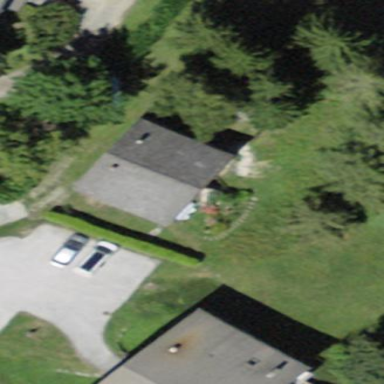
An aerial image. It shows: Detached building with gabled roof.